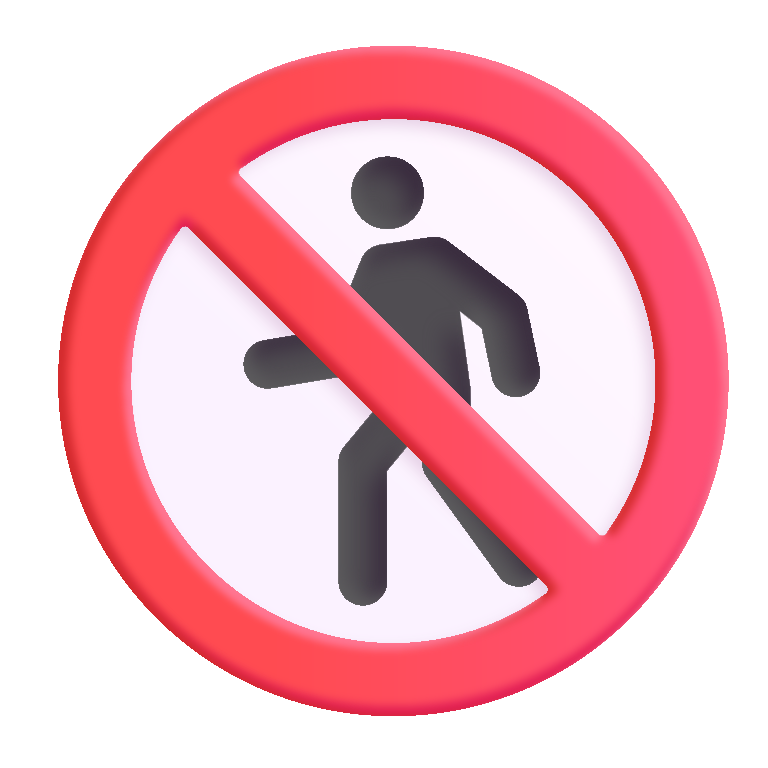
no pedestrians color